Field crop: maize
Growth stage: 1
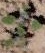
Species: chenopodium